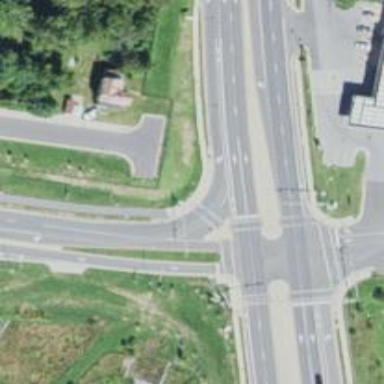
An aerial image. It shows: Marked crossing for cyclists on cycleway.